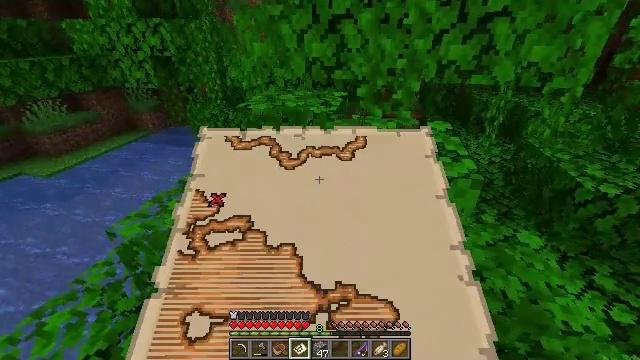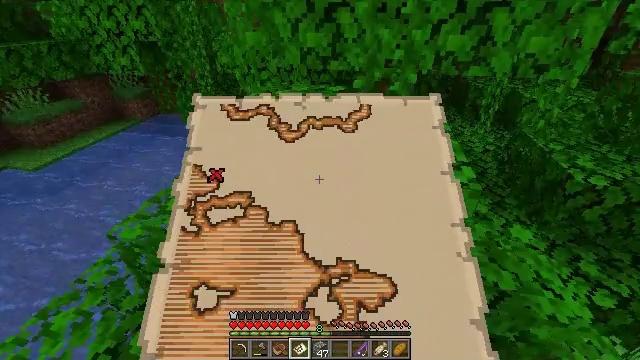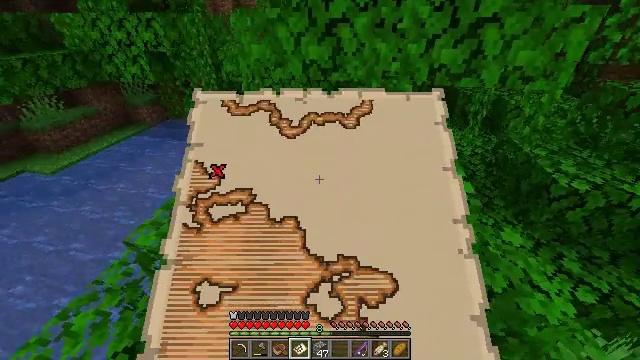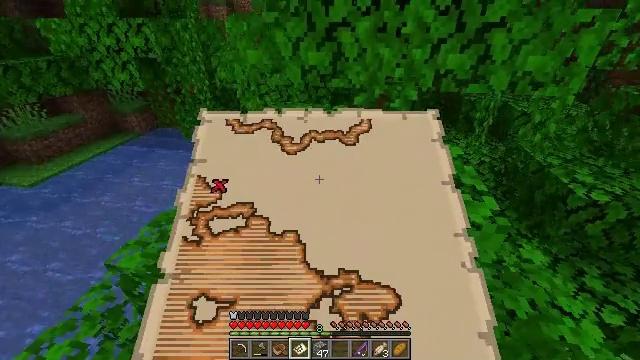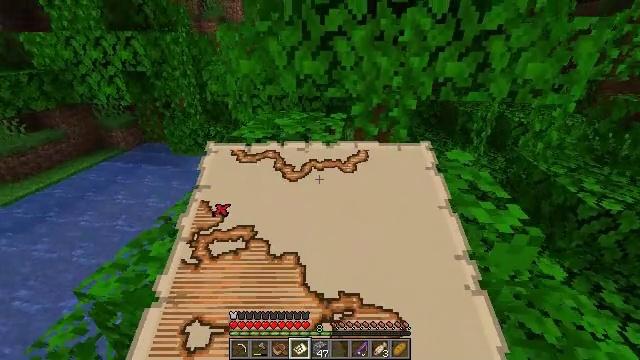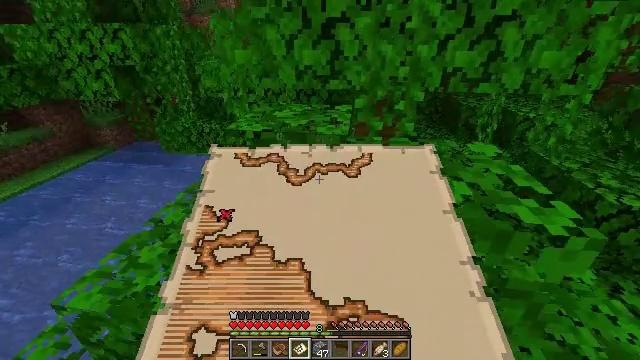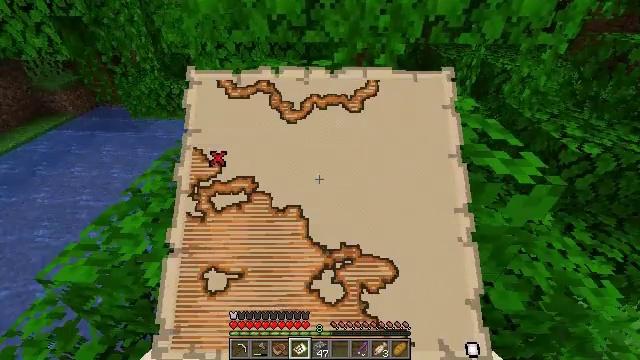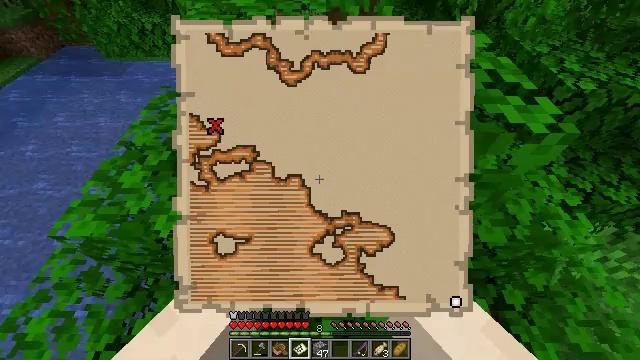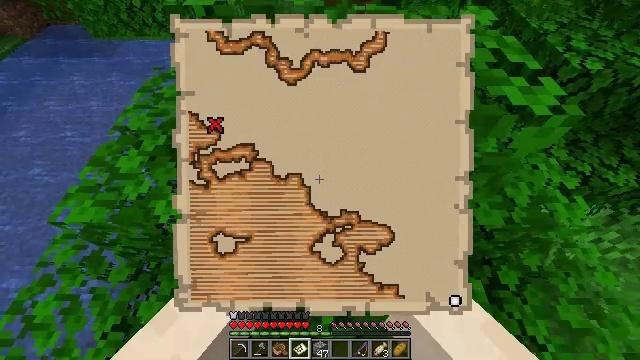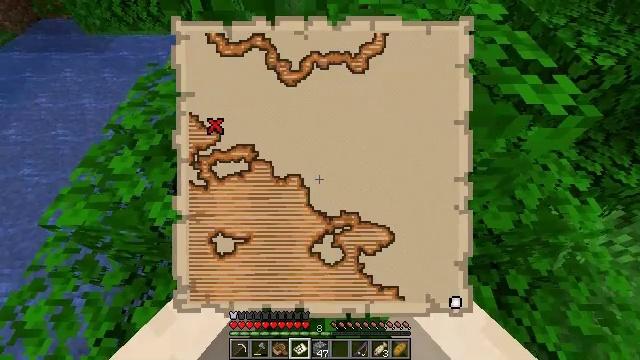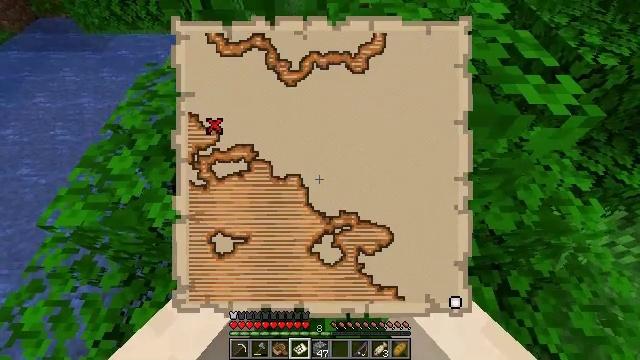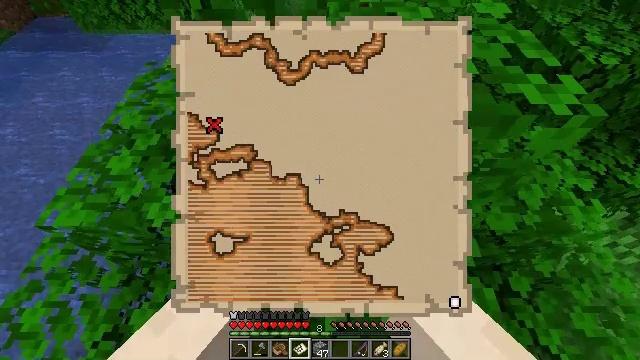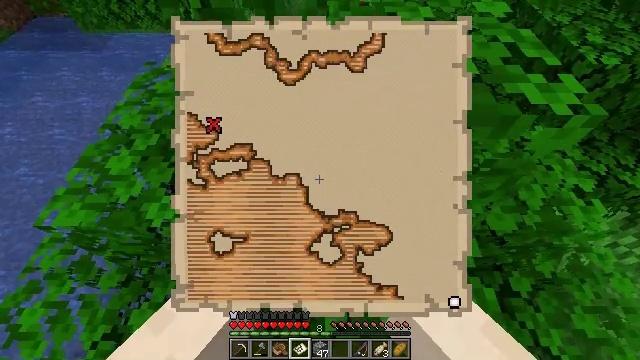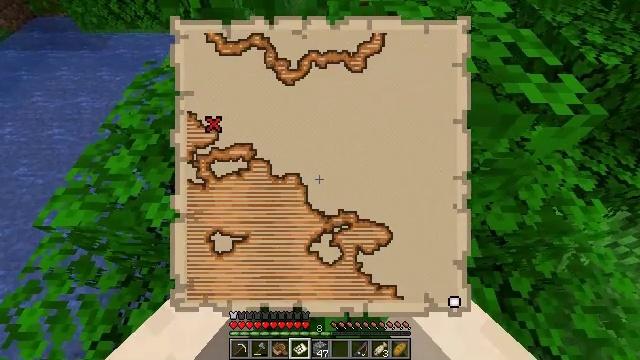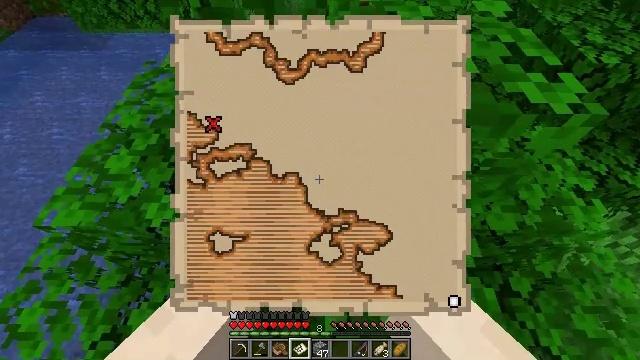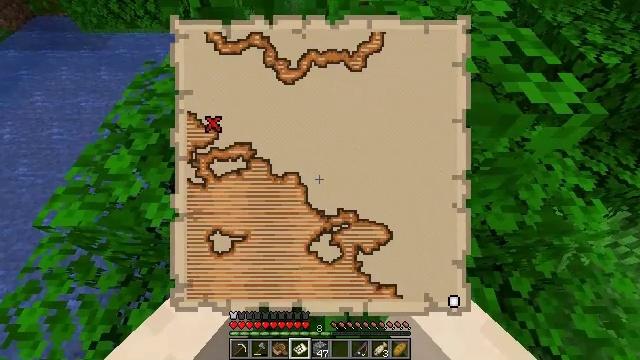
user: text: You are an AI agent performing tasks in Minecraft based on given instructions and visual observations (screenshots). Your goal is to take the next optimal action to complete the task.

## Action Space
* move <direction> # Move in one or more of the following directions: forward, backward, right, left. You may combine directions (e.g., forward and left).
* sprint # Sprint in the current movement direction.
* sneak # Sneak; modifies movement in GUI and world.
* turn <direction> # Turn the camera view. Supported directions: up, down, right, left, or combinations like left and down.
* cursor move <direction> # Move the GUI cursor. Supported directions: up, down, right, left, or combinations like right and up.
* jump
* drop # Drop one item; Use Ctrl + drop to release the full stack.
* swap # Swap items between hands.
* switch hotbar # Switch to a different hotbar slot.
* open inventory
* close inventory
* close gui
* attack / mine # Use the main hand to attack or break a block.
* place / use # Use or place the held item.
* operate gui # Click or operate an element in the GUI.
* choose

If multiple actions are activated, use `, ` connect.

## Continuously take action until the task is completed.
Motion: motion action
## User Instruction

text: Clear the jungle leaves to make way.
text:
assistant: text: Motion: move forward, turn right and down, jump
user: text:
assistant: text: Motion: move forward
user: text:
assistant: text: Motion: move forward, turn up
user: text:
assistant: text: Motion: turn right and up
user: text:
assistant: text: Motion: no_op
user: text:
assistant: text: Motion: turn right and down
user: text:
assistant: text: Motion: turn right and down
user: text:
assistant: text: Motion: turn down
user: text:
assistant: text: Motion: no_op
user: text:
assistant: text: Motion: no_op
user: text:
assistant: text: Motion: no_op
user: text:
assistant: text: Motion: no_op
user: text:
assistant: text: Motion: no_op
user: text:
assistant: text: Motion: no_op
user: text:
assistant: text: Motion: no_op
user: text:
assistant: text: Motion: no_op
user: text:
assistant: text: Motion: sprint, jump
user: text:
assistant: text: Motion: move forward, sprint, turn up, jump
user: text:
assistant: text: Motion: move forward, sprint, turn left and up, jump
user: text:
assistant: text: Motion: move forward, sprint, turn left and up, jump
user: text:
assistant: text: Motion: move forward, sprint, turn up, jump
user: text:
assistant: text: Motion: move forward, sprint
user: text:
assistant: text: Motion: move forward
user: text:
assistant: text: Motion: move forward
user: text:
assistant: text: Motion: move forward
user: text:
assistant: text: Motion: move forward, turn up
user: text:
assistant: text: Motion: move forward, turn up
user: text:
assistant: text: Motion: move forward, turn up
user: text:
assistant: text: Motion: move forward, turn up
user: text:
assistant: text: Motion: move forward